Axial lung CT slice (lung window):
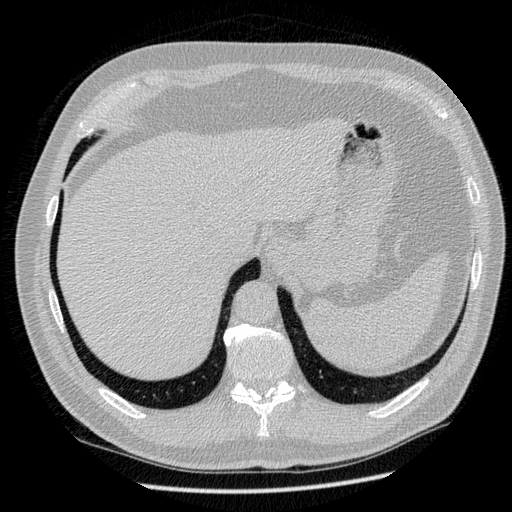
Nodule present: no